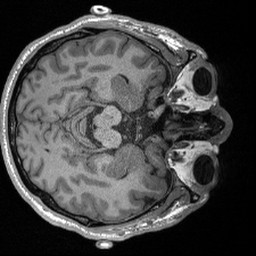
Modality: T1w
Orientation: axial
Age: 27
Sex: male